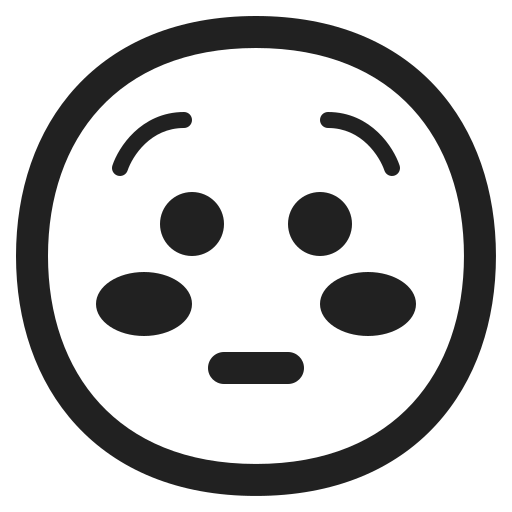
flushed face high contrast